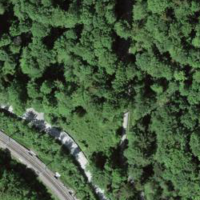
EUNIS habitat code: 41
Species observed at this site:
Prunus padus